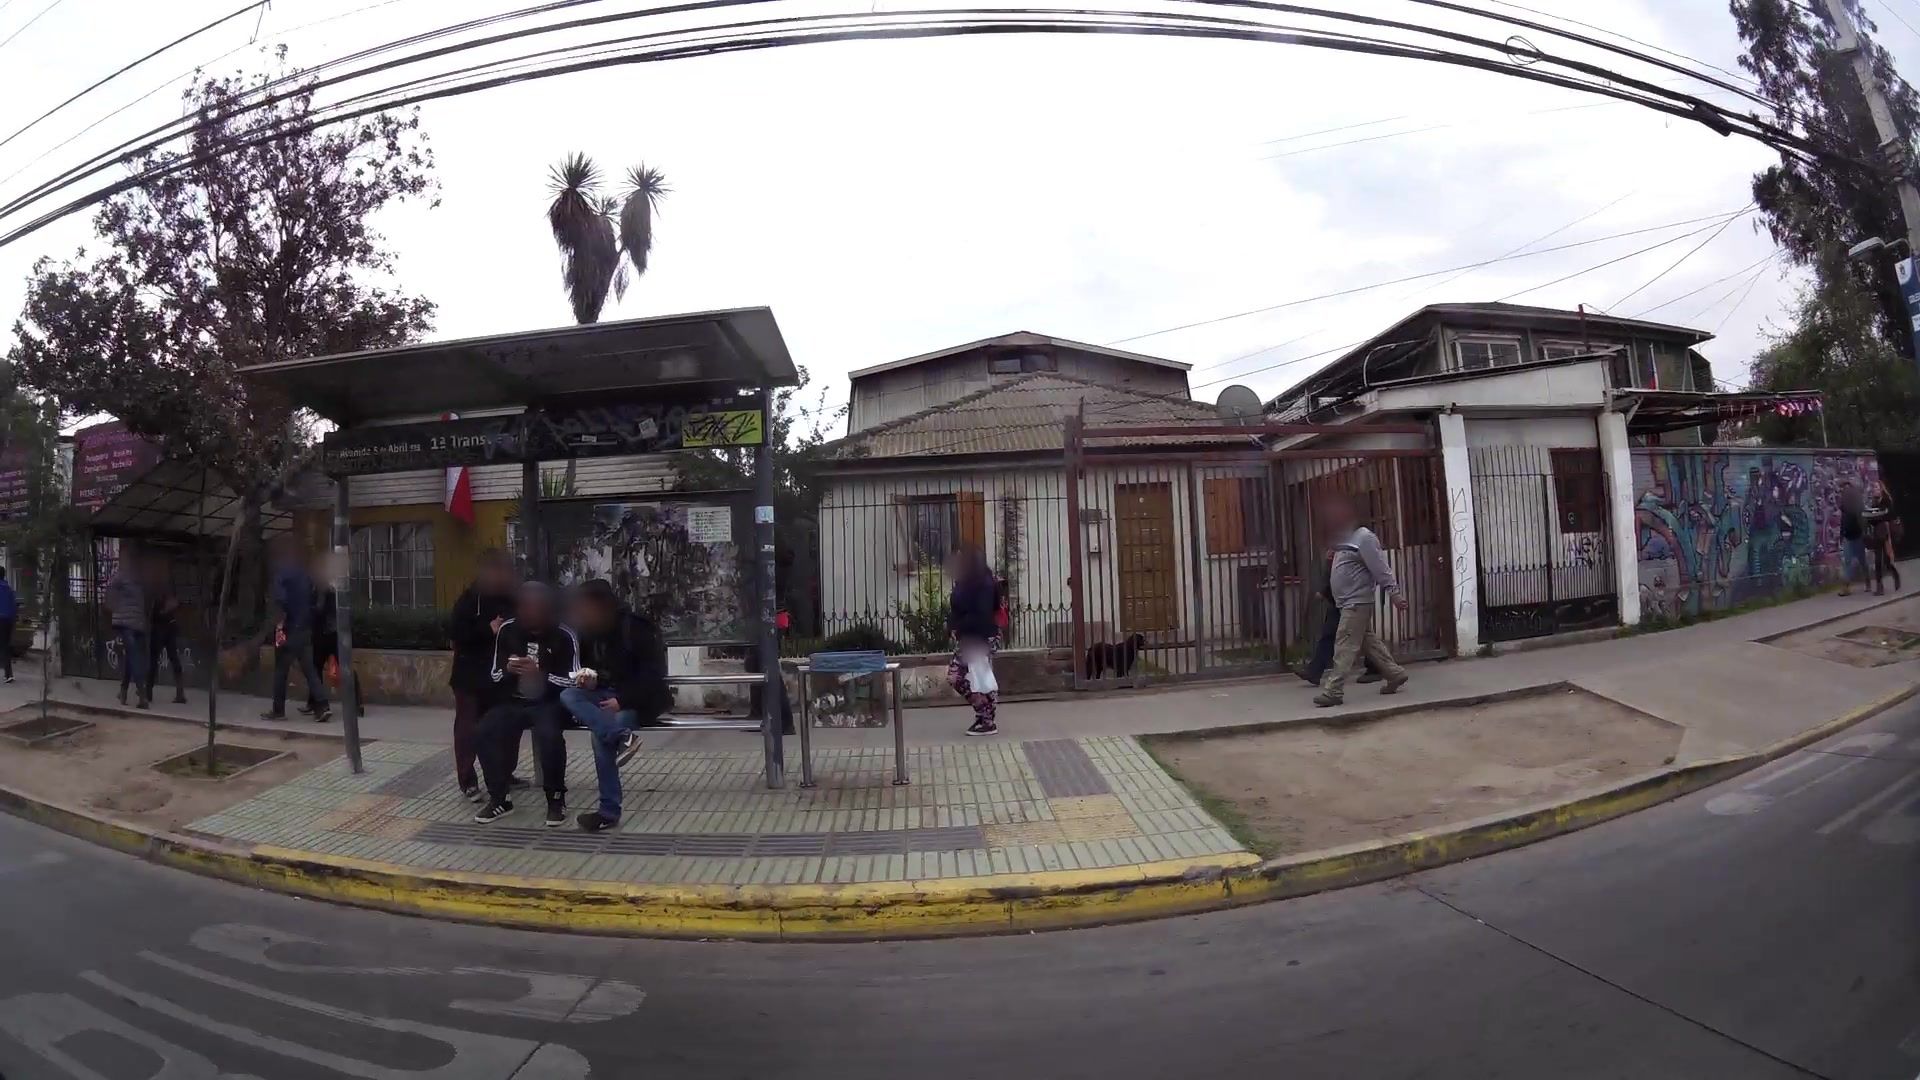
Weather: cloudy
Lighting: day
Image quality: good
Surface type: driving surface
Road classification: primary
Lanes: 3
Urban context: urban centre
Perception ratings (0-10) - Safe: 1.94, Lively: 9.25, Beautiful: 2.16, Boring: 2.27, Depressing: 4.63, Wealthy: 4